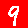
Digit: 9